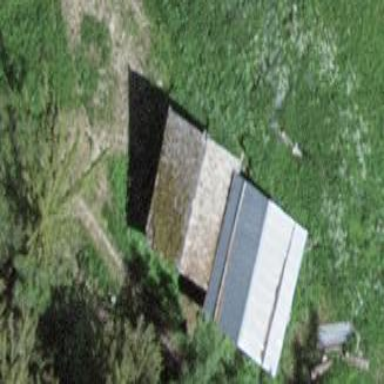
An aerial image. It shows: Cowshed building.